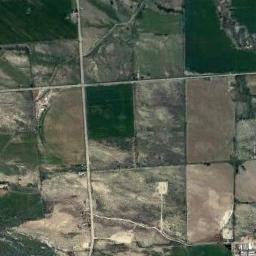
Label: circular_farmland